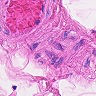
Metastatic tissue present: no